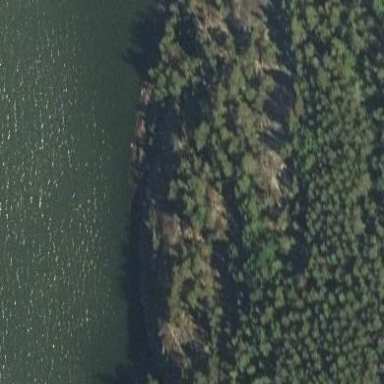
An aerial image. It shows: Landscape of bare rock.